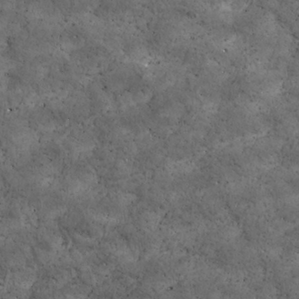
Label: non_frost